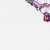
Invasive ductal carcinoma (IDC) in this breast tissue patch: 0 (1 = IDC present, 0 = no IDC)